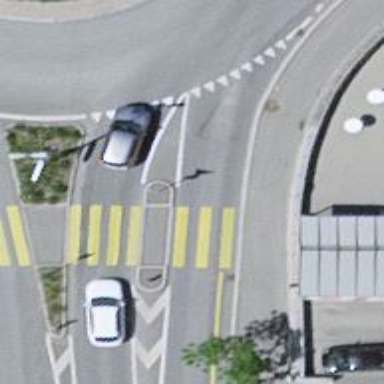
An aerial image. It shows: Marked zebra crossing with island for pedestrians.